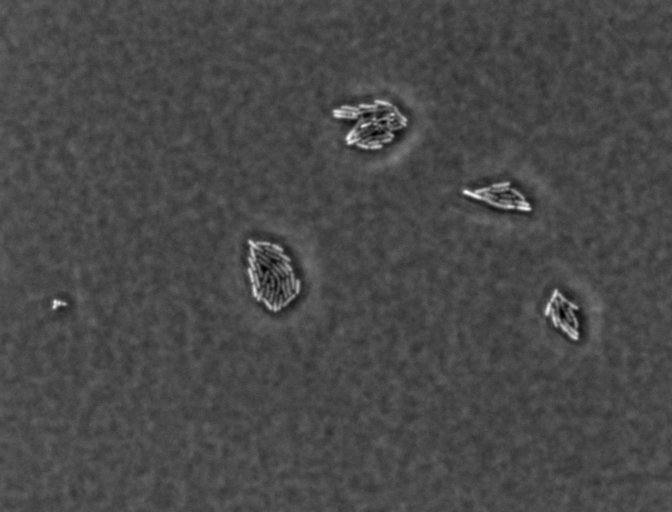
Salmonella enterica Enteritidis